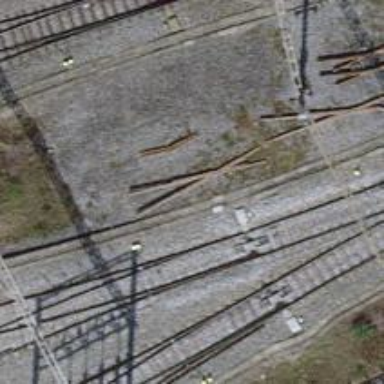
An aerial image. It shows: Railway switch.